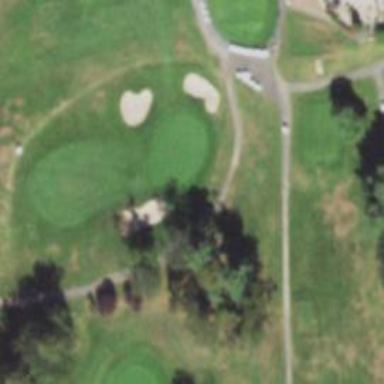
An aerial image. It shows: View of golf hole.